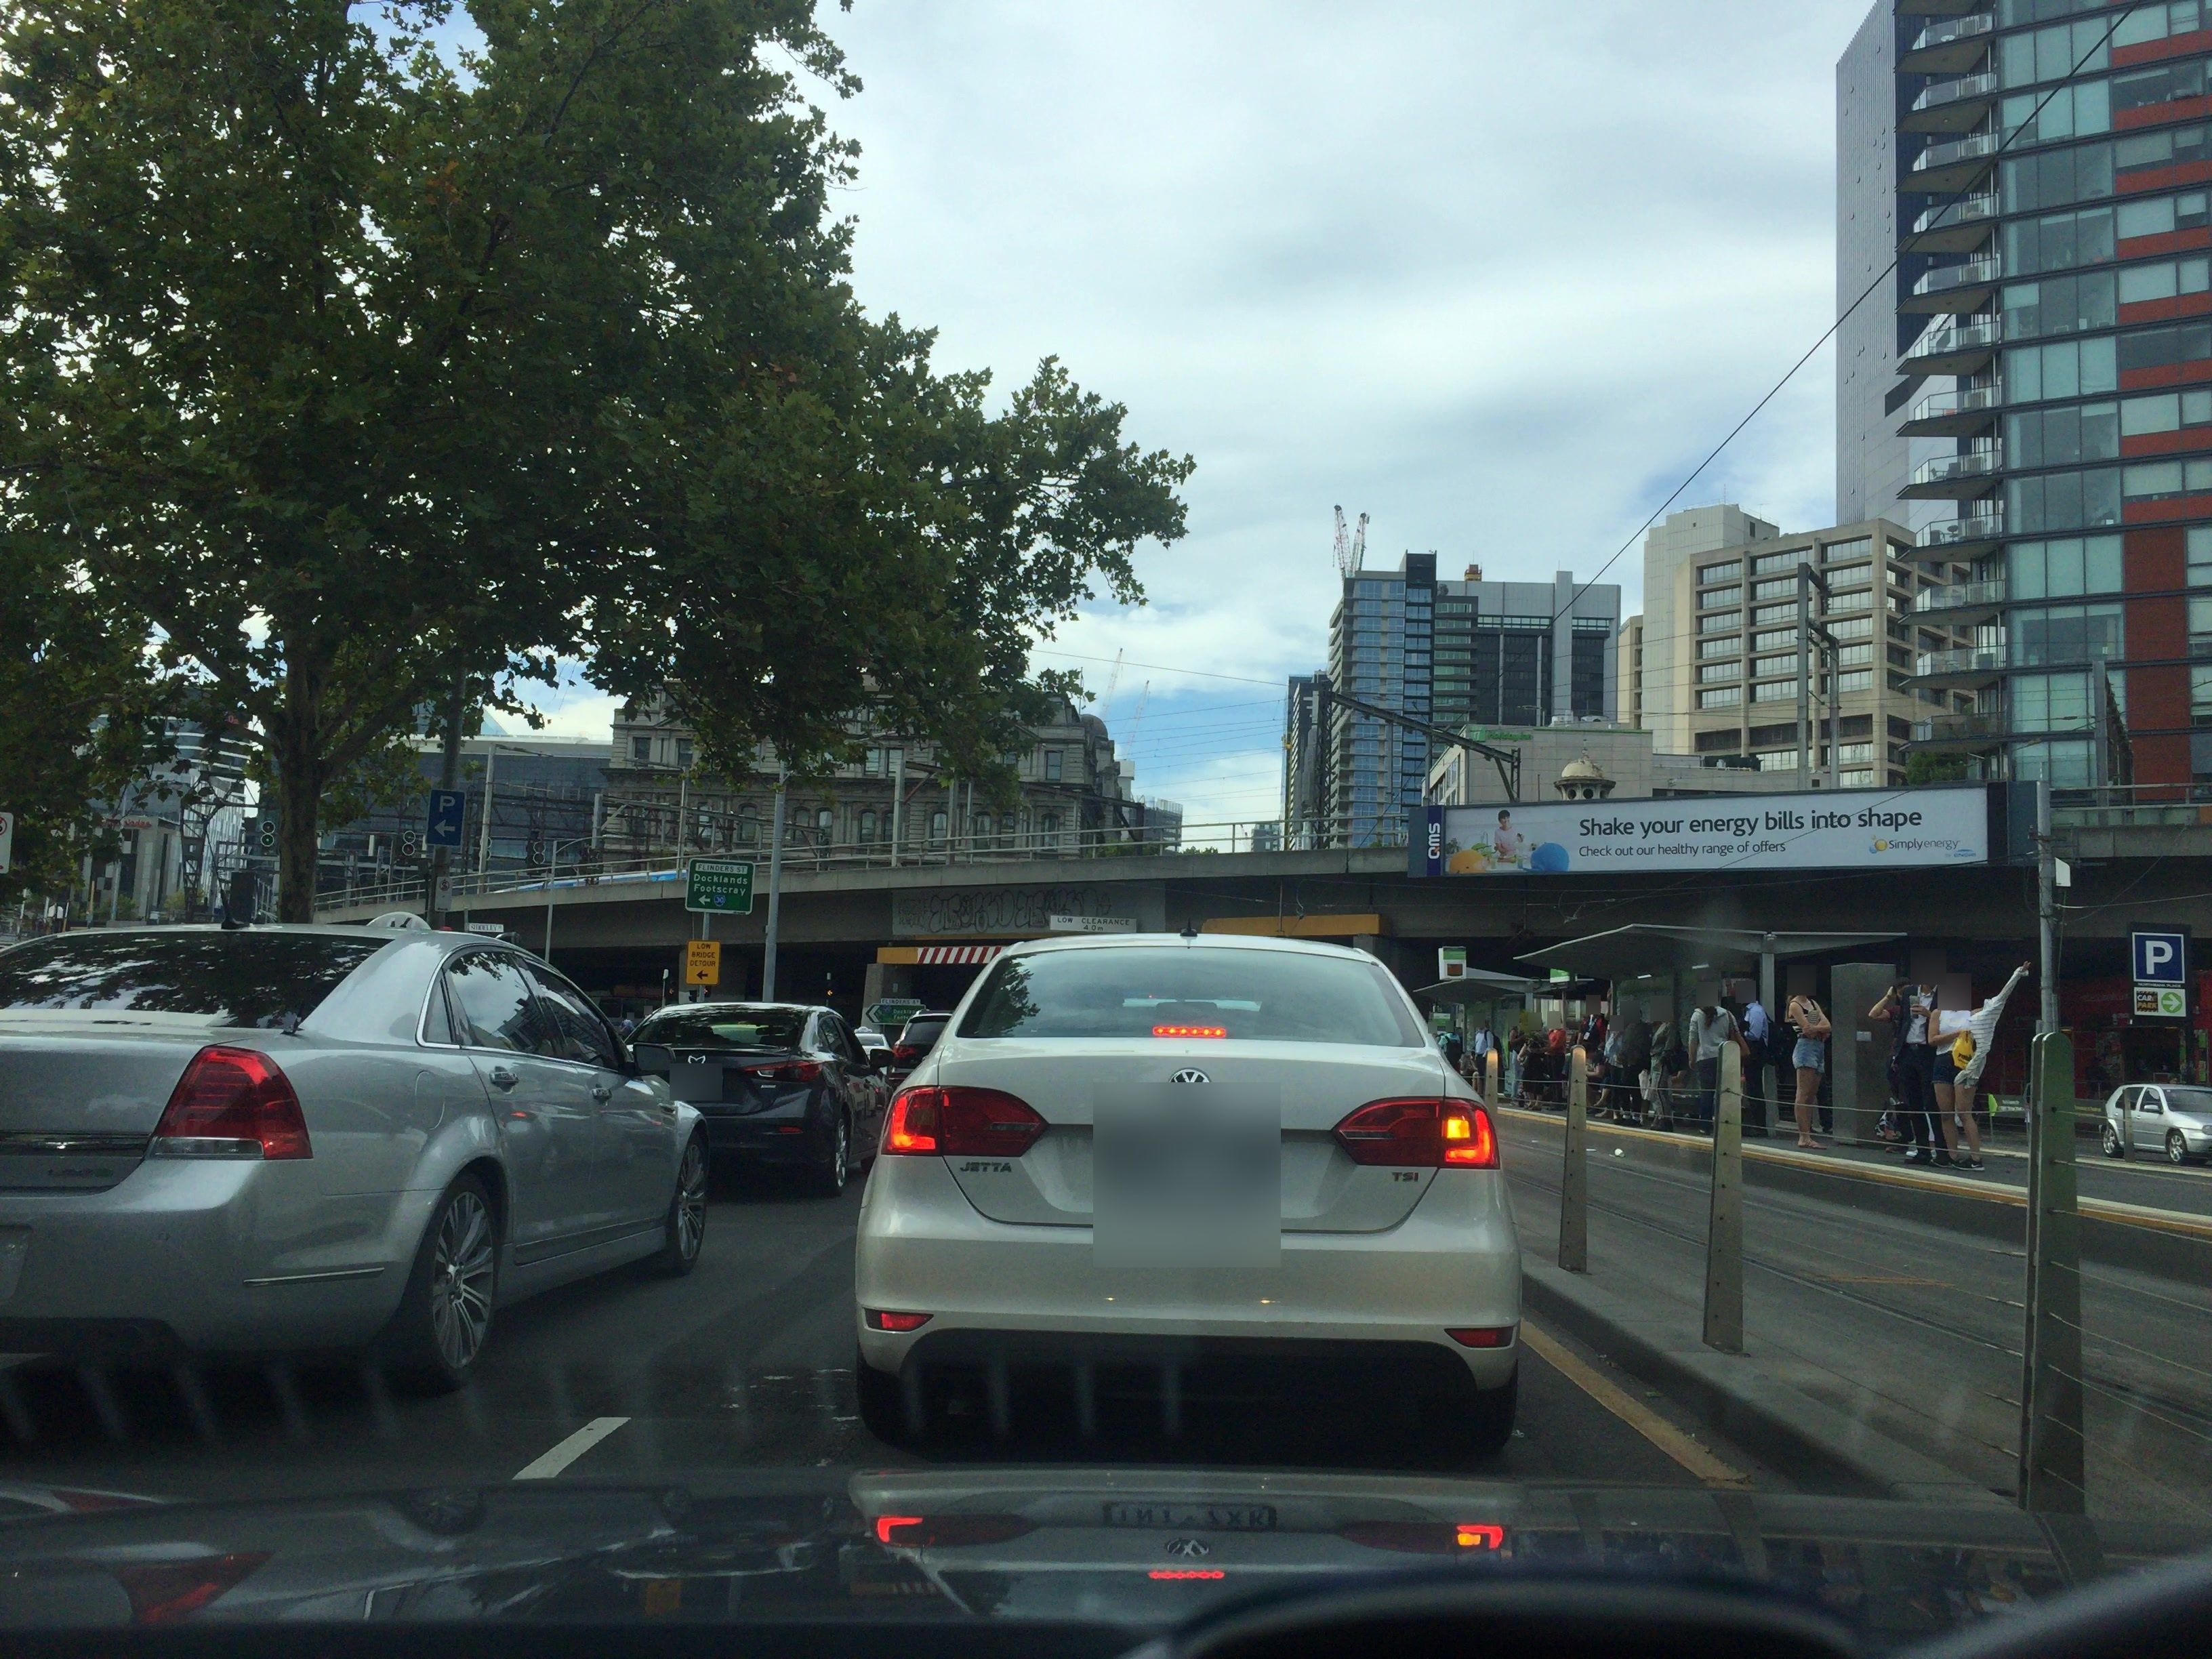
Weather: cloudy
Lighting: day
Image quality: good
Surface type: driving surface
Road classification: footway
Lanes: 2
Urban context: urban centre
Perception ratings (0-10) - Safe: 5.43, Lively: 7.05, Beautiful: 1.26, Boring: 1.47, Depressing: 2.74, Wealthy: 6.9